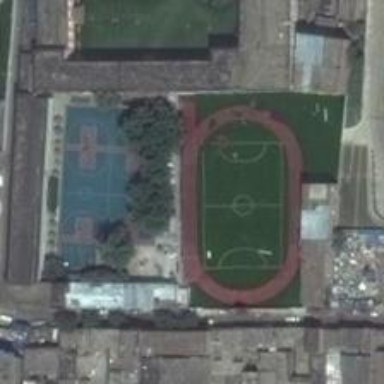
A football field and several basketball courts make up this area .